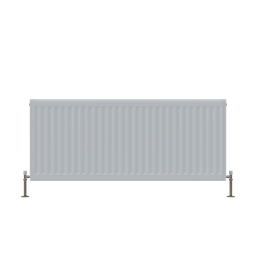
Label: appliances